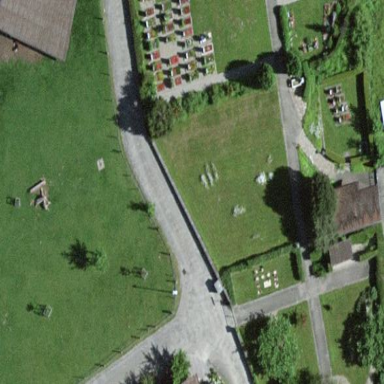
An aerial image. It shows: Grave yard.